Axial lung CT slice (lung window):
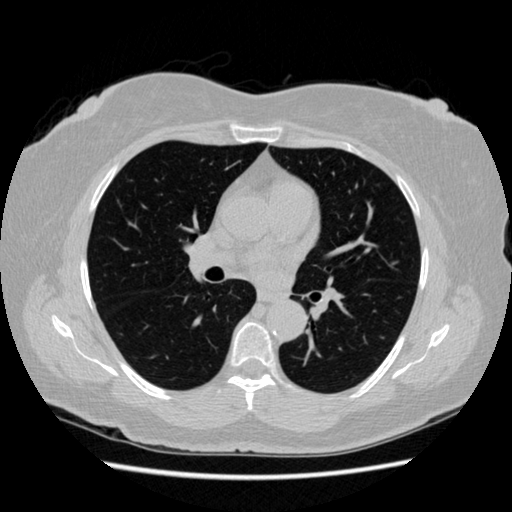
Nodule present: no